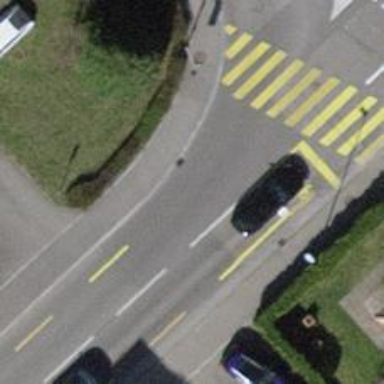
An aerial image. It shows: Road with traffic signals.